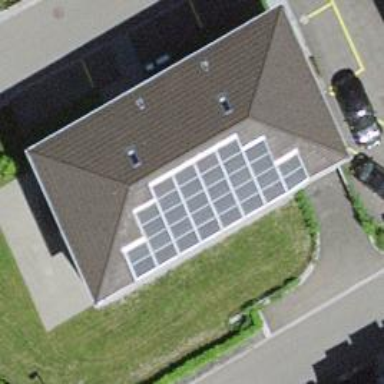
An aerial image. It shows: Small solar photovoltaic panel used as generator to produce electricity.